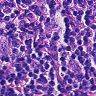
Metastatic tissue present: no